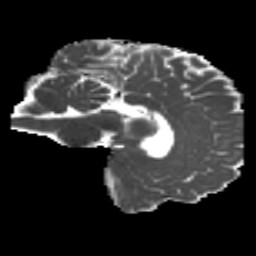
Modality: MD
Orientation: sagittal
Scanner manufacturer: siemens
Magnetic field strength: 3 T
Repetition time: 4.16 s
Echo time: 0.0806 s